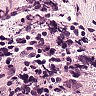
Metastatic tissue present: no